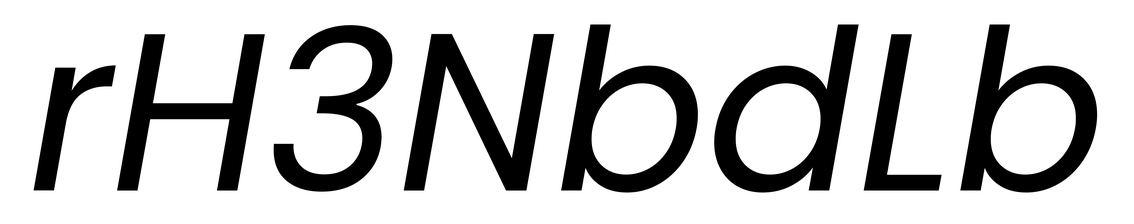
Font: Poppins-Italic